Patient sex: F
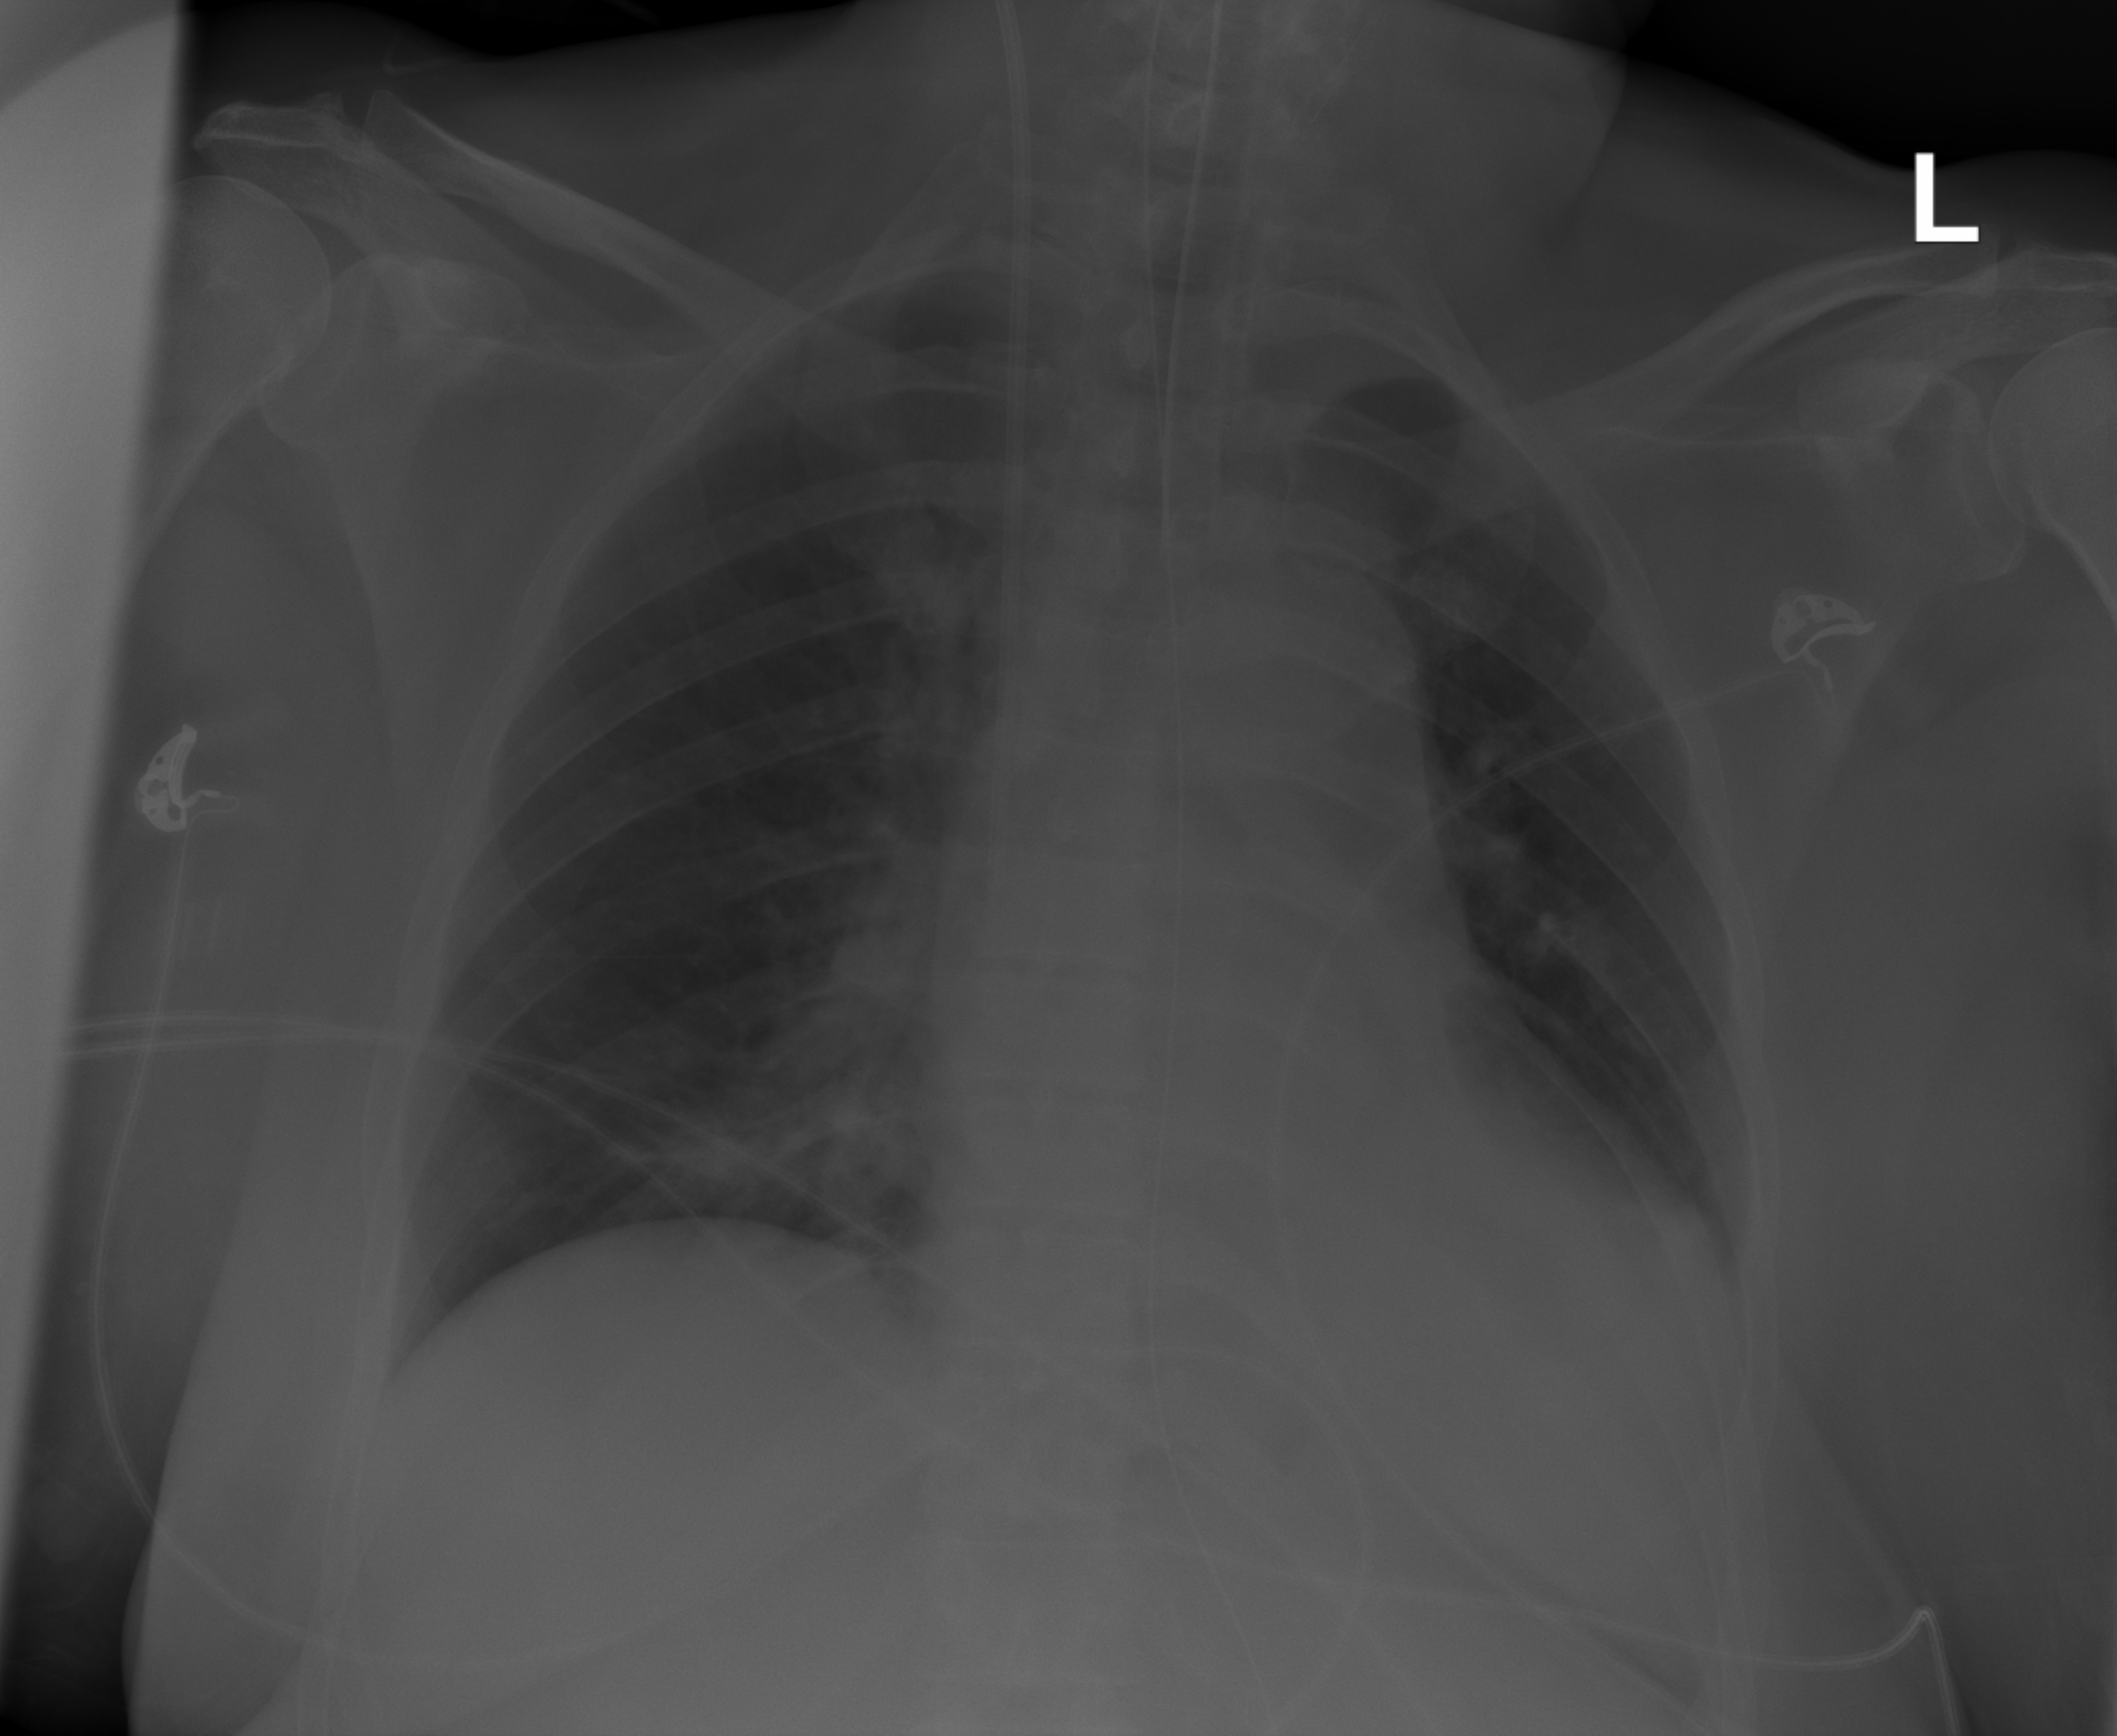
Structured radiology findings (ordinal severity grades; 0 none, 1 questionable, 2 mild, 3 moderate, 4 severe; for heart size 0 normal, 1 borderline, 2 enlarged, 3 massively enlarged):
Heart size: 0
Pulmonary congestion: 0
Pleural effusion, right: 0
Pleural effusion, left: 3
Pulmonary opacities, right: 2
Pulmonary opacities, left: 3
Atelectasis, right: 0
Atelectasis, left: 3